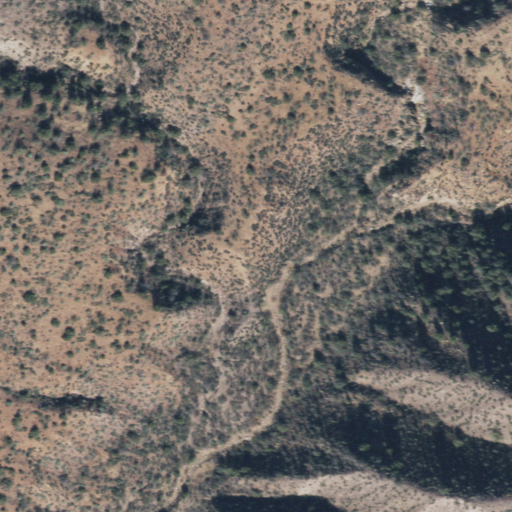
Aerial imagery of valley in Arizona named Quail Spring Canyon containing only shrub